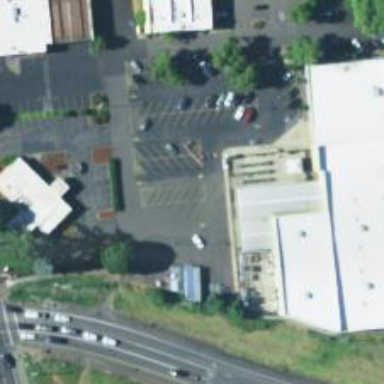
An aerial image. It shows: Parking space is available.